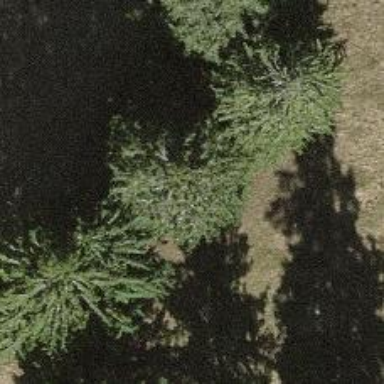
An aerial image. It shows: Beautiful tree in nature.